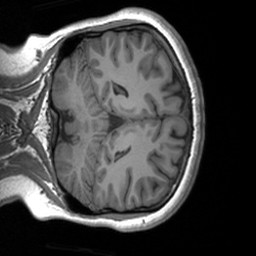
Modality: T1w
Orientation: coronal
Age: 19
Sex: female
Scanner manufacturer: siemens
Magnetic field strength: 3 T
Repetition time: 1.9 s
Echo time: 0.00226 s